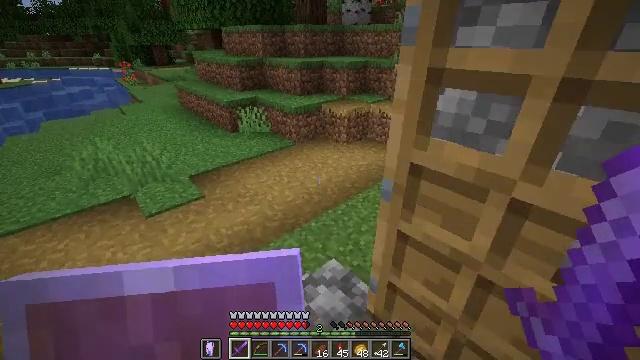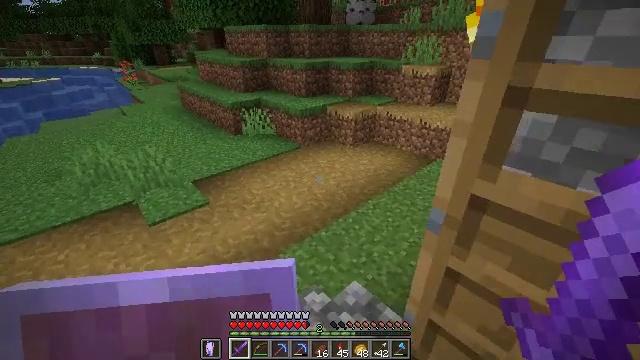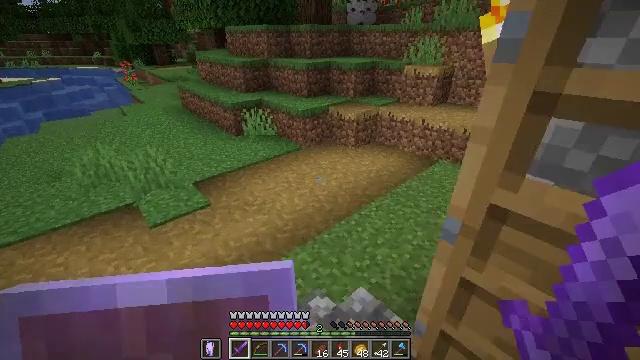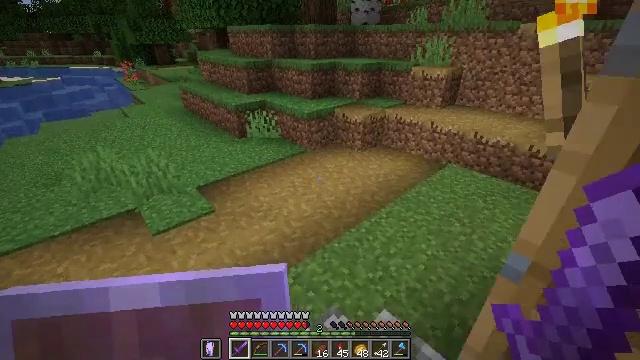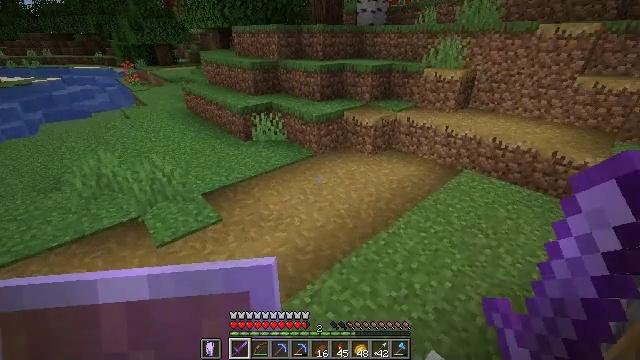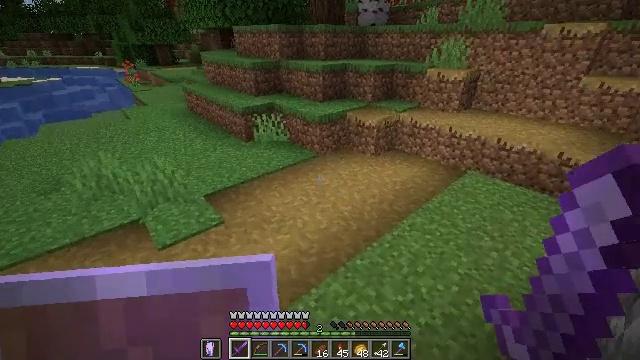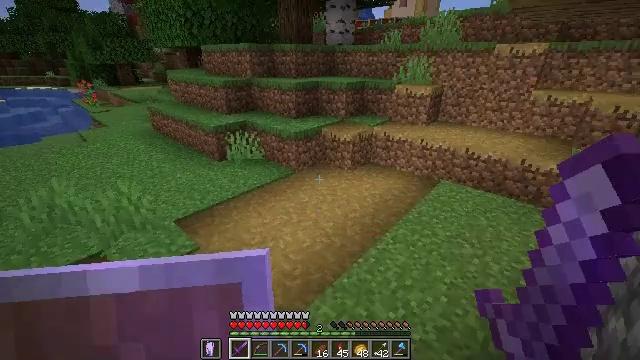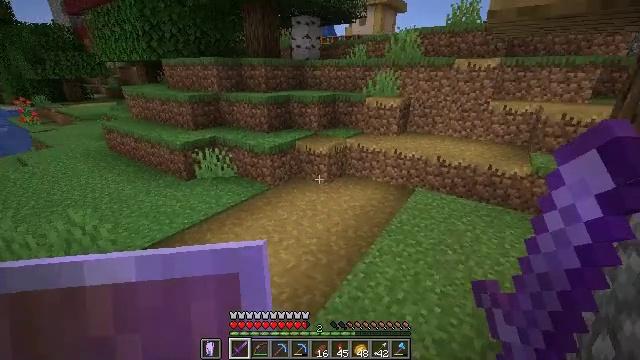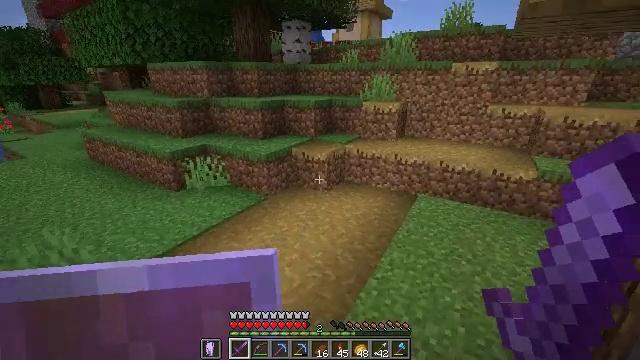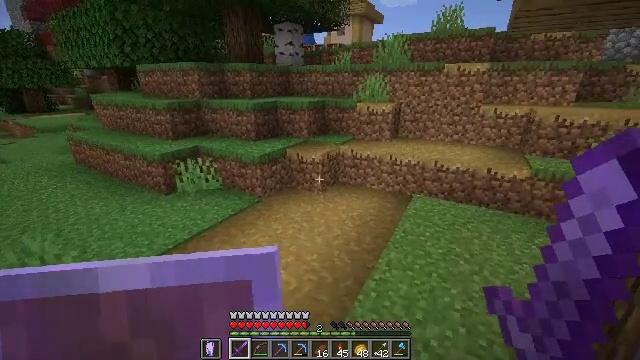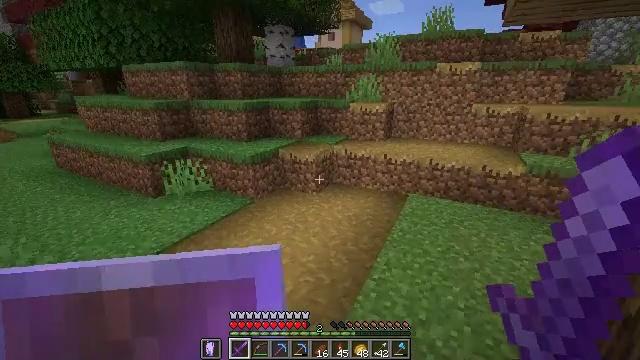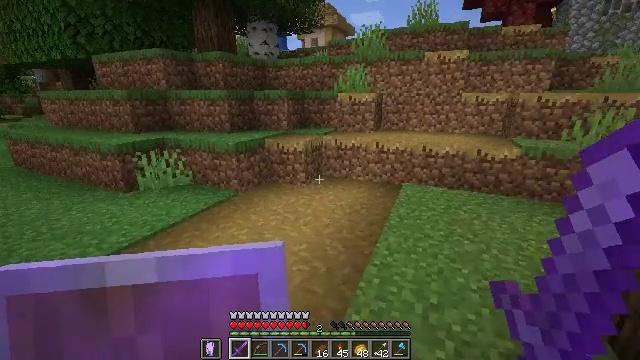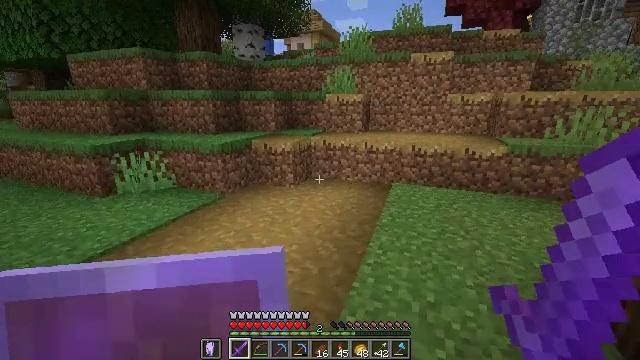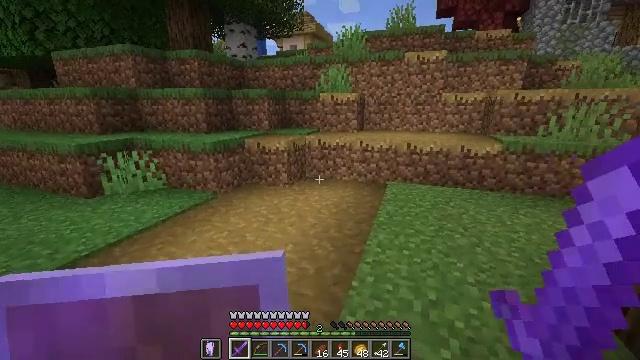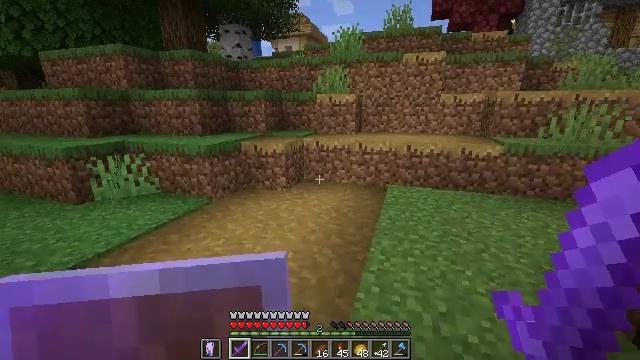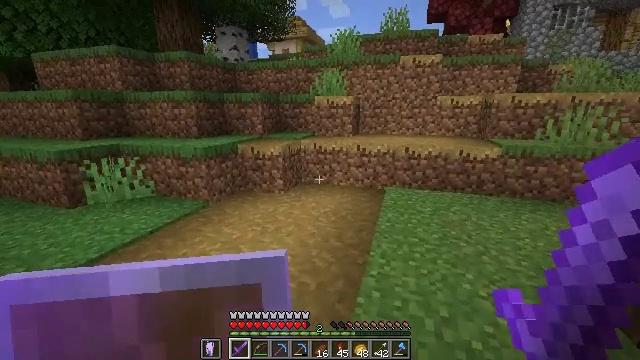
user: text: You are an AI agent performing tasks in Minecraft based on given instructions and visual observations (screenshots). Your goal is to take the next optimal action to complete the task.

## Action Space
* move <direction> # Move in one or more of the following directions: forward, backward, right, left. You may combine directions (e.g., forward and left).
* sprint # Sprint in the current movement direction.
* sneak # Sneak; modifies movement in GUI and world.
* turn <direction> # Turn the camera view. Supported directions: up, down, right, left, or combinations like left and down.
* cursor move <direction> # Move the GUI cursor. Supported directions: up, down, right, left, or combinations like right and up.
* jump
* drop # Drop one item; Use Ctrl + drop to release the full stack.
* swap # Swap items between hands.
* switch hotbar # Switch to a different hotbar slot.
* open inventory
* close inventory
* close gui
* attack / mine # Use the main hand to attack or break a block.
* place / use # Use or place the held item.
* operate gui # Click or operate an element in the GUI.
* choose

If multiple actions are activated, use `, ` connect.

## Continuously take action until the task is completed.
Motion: motion action
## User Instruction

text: Craft an emerald using the crafting table.
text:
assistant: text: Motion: move forward and move left
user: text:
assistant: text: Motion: move forward and move left
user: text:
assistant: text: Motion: move forward and move left
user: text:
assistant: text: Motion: move forward and move left
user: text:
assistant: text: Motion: move forward and move left
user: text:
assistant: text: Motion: move forward and move left, turn right and up
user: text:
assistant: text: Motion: move forward and move left, turn right and up
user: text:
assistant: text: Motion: move forward, turn right and up
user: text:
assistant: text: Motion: move forward, turn right
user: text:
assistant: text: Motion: move forward, turn right and up
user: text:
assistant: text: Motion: move forward, turn right and up
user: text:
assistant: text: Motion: move forward, turn right and up
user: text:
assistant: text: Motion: turn right
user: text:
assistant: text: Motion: turn right
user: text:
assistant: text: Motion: no_op
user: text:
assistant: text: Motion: move forward
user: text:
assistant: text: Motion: move forward
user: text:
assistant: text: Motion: move forward
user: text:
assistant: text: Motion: no_op
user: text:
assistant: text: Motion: move forward
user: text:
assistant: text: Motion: move forward
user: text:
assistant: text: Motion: move forward
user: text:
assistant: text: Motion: move forward
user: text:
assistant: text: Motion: move forward
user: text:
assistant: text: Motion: move forward
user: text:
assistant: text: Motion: move forward
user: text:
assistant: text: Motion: move forward
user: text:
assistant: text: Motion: move forward
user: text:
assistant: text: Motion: move forward
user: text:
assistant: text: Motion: move forward